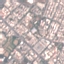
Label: Residential